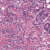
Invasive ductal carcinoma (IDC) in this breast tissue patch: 1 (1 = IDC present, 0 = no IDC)